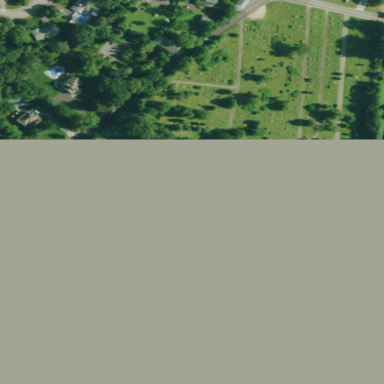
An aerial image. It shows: Cemetery.